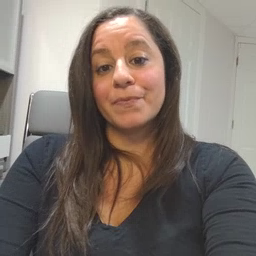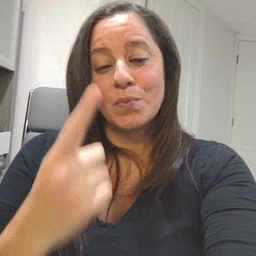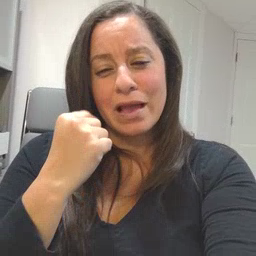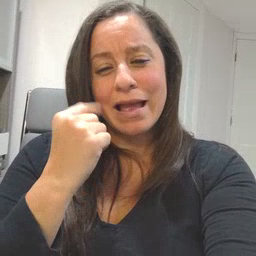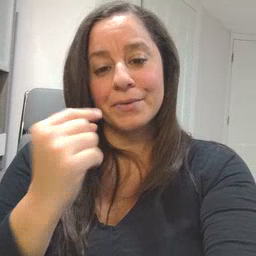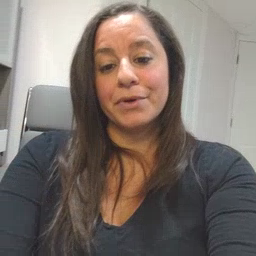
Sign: cry